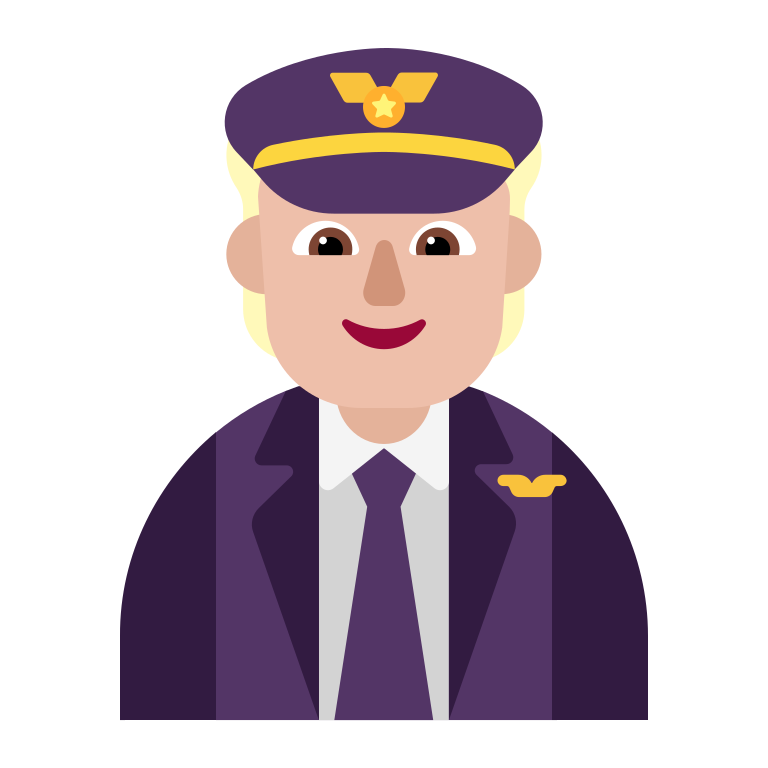
pilot flat  light